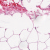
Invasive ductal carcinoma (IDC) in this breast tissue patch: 0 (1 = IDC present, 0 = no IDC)